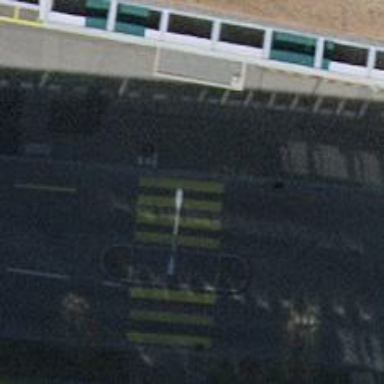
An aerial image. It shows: Kerb barrier.